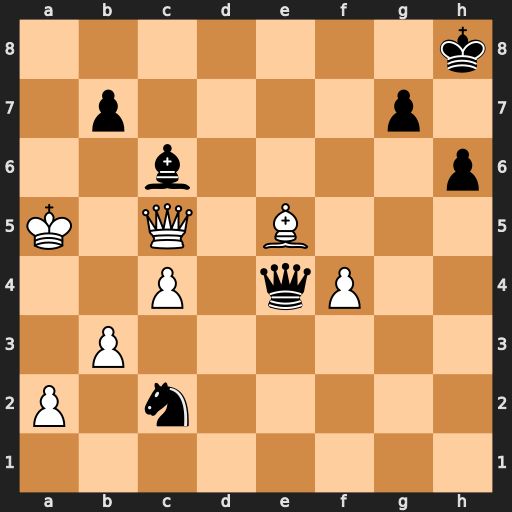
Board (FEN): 7k/1p4p1/2b4p/K1Q1B3/2P1qP2/1P6/P1n5/8
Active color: w
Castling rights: -
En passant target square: -
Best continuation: Qf8+ Kh7 Qxg7#